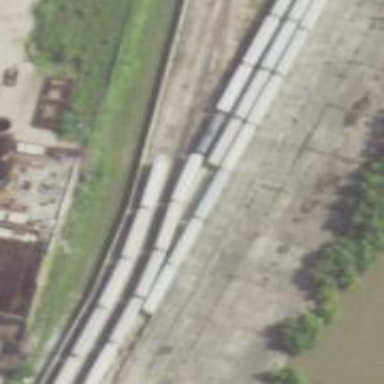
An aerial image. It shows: Railway yard used for servicing trains.